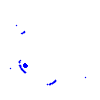
Particle: electron